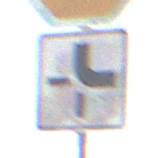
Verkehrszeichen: VerlaufVorfahrtsstrasse4
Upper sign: Stop
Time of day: Midday
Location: Outdoor (Nature)
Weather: PartlyCloudy
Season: NotSpecified
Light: Natural